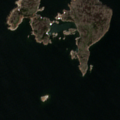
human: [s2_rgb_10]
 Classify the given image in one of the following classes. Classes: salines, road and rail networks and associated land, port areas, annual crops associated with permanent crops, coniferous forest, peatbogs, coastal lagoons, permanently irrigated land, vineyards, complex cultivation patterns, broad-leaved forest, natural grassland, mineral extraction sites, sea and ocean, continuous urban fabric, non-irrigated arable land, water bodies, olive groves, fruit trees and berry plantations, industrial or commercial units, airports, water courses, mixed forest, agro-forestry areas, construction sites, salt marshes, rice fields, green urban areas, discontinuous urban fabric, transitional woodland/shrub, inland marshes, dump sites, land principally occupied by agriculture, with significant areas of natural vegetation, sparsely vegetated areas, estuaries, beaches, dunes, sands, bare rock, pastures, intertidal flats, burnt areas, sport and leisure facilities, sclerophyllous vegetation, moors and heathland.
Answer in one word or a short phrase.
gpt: bare rock, sea and ocean